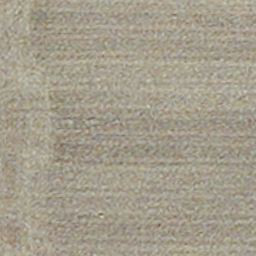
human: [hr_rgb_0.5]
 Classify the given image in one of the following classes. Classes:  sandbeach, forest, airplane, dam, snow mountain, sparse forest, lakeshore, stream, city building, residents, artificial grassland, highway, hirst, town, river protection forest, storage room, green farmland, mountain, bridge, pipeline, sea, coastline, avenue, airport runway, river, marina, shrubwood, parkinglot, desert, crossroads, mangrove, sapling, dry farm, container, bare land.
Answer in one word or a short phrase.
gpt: dry farm